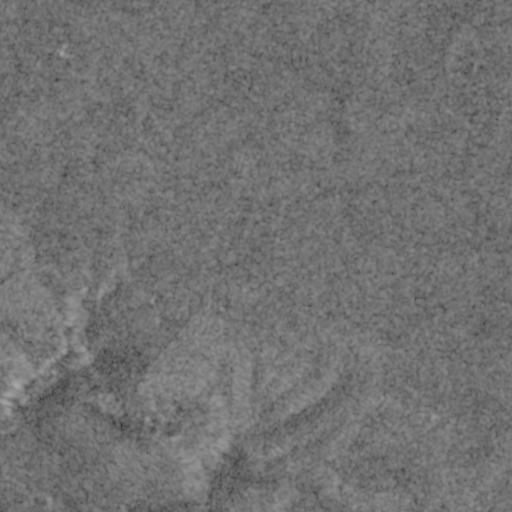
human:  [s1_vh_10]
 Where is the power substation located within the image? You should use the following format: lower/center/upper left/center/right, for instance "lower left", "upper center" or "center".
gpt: The power substation is located in the left of the image.
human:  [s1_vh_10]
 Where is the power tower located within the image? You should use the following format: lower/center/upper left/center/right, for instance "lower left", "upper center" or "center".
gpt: The power tower is located in the left of the image.
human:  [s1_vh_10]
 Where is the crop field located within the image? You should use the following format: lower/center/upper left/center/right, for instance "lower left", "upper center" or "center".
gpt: There is no crop field in the image.

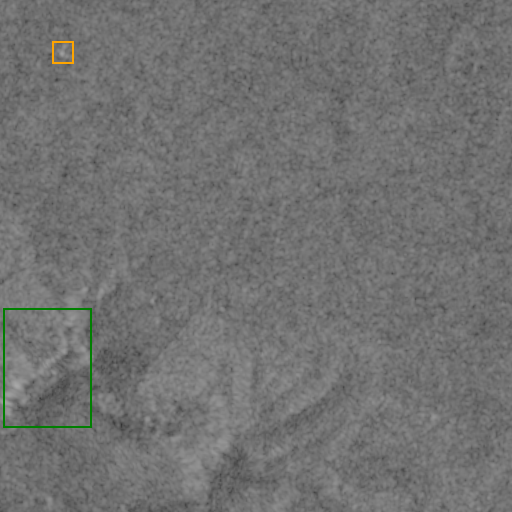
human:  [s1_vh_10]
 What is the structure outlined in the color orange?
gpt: The structure outlined in orange is a power substation.
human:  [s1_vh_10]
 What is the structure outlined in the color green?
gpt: The structure outlined in green is a quarry.
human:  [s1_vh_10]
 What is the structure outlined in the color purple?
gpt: There is no purple outline.